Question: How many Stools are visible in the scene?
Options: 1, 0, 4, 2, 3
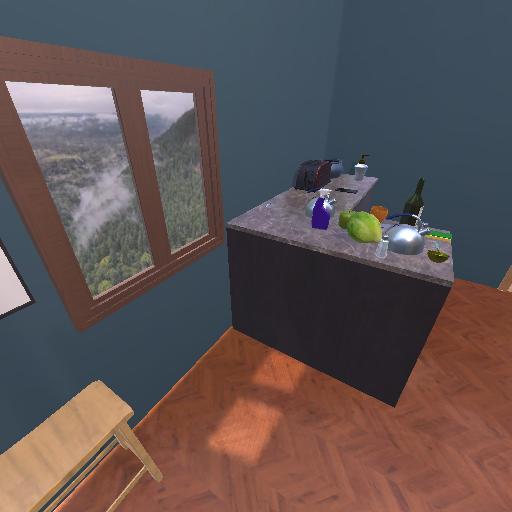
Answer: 1